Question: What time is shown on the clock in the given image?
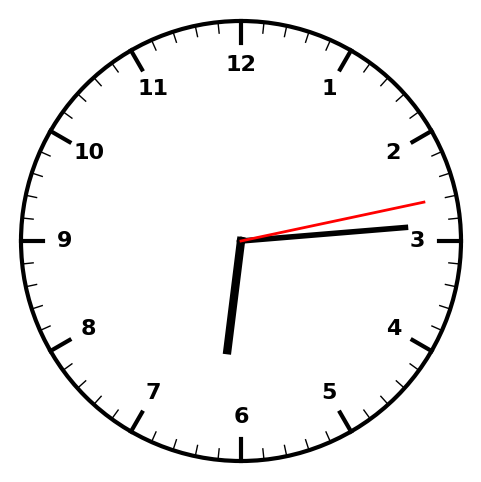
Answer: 06:14:13